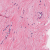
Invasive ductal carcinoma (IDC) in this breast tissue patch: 0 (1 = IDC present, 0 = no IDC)